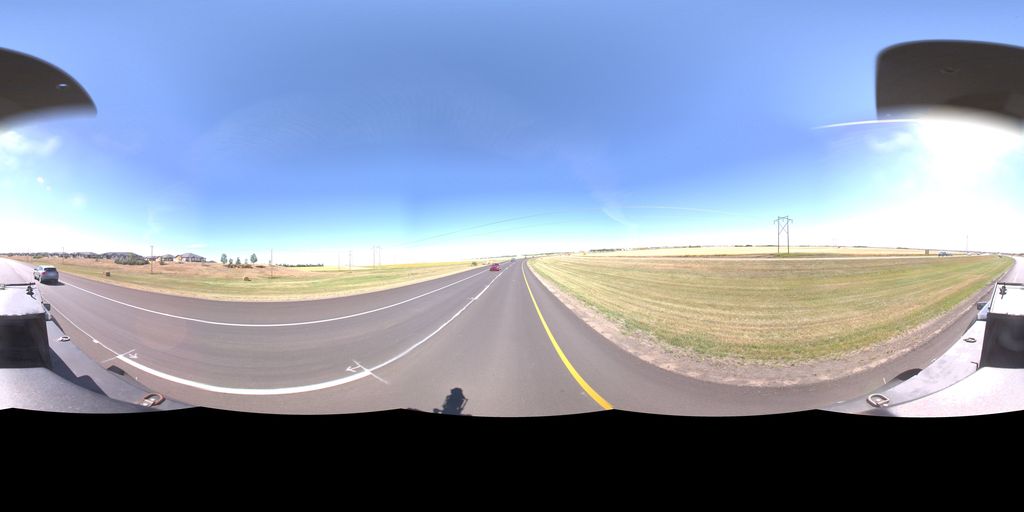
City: saskatoon